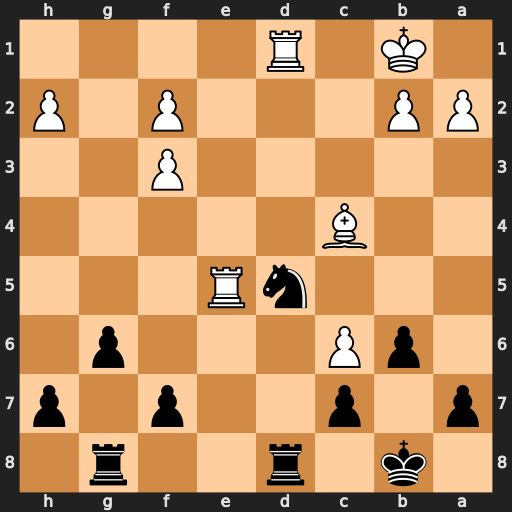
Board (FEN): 1k1r2r1/p1p2p1p/1pP3p1/3nR3/2B5/5P2/PP3P1P/1K1R4
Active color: b
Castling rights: -
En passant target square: -
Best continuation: Nc3+ bxc3 Rxd1+